Question: I am trying to create a 'TreeView' that allows child nodes of types 'textBlock' and 'comboBox'. Here is a picture of what this would look like:

I believe that this is an issue that can be solved by using a 'HierarchicalDataTemplate' because the xaml is the area of the code that I would specify what UI control I cam using. So far I have tried implementing a 'StackPanel' with my 'HierarchicalDataTemplate' like so:
'''
<HierarchicalDataTemplate DataType="{x:Type data:DataModel}" ItemsSource="{Binding Children}">
<StackPanel>
<TextBlock Text="{Binding DisplayName}" />
<ComboBox ItemsSource="{Binding CommandCollection}" />
</StackPanel>
</HierarchicalDataTemplate>
'''
But I do not achieve the correct solution with this because 'StackPanel' is basically setting up each node so that they contain both a 'textBlock' and a 'comboBox'. This is a problem because each child node is either a 'textBlock' or a 'comboBox', never both. How do I set up a 'HierarchicalDataTemplate' that allows 'TreeView' child nodes to be either 'textBlocks' or 'comboBoxes'? Please let me know if you would like more details on how my 'TreeView' is implemented, or would like to see more code.
Some background references to this question can be found <URL>.
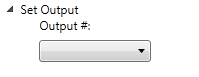
Answer: Usually it is a good idea to template with respective data templates. This can be achieved implicitly by placing the templates in the 'TreeView.Resources' and using the 'DataTemplate.DataType' property.
Here is an example: <URL>
The only thing that differs is that you would use a hierarchical template and bind the 'ItemsSource' of the template respectively to a property containing child items.